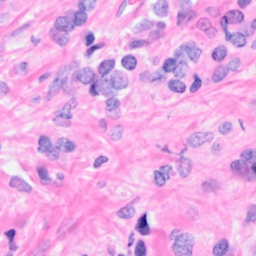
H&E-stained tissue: Breast